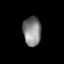
Tissue: lung
Cell type: Endothelial cells
Senescence score: 0.5853
Nuclear area (px): 523
Mean DAPI intensity: 130.524